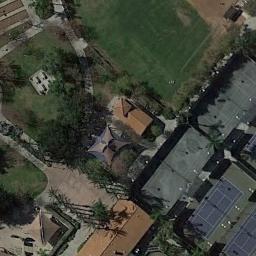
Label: tennis_court